Question: I'm trying to do a basic authentication, and I have many problems, the main one is this

This error when I send the form and try to authenticate
'''
{{ Form::open(array('url' => 'usuario')) }}
<input type="text" class="text" id="email" name="email" placeholder="Correo" {{(Input::old('email')) ? 'value ="'. Input::old('email').'"' : '' }}>
<p>{{ $errors->first('email') }}</p>
<input type="text" class="text" id="password" name="password" placeholder="Contrasena" >
<p>{{ $errors->first('password') }}</p>
{{ Form::submit('Ingresar', array('class' => 'bg1')) }}
{{ Form::close() }}
'''
'''
Route::post('usuario', array('as' => 'usuario', 'uses' => 'UsuarioController@doLogin'));
'''
'''
use Illuminate\Auth\UserInterface;
use Illuminate\Auth\Reminders\RemindableInterface;
class Usuario extends Eloquent implements UserInterface, RemindableInterface{
protected $table = 'Usuario';
protected $primaryKey = 'idUsuario';
protected $hidden = array('Contrasena');
protected $fillable = array(
'Nombre',
'Apellido',
'Tipo',
'Contrasena',
'Correo',
'Fono',
'Foto'
);
}
'''
'''
class UsuarioController extends BaseController{
public function doLogin(){
$rules = array(
'email' => 'required|email',
'password' => 'required'
);
$validator = Validator::make(Input::all(), $rules);
if($validator->fails()){
return Redirect::to('usuario')->withErrors($validator)->withInput(Input::except('password'));
}else{
$userdata = array(
'Correo' => Input::get('email'),
'Password' => Input::get('password')
);
if(Auth::attemp($userdata)){
return View::make('hello');
}else{
return Redirect::to('usuario');
}
}
}
}
'''
'''
'driver' => 'database',
'model' => 'Usuario',
'table' => 'Usuario',
'''
please, how can I fix it?
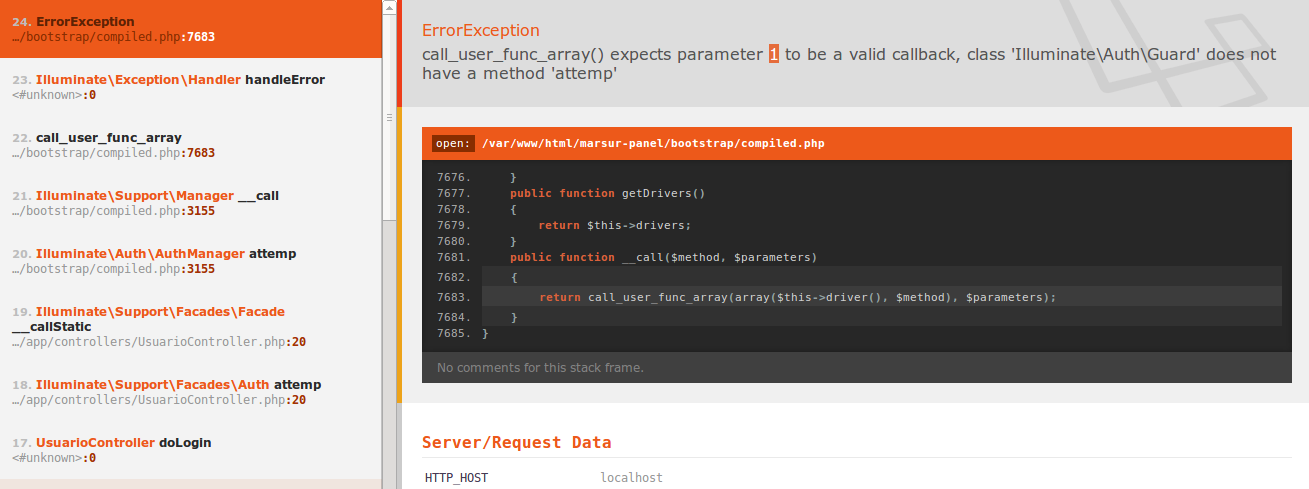
Answer: Because 'attemp' should be 'attempt':
'''
if(Auth::attemp($userdata))
'''
Should be:
'''
if(Auth::attempt($userdata))
'''